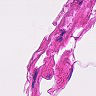
Metastatic tissue present: no